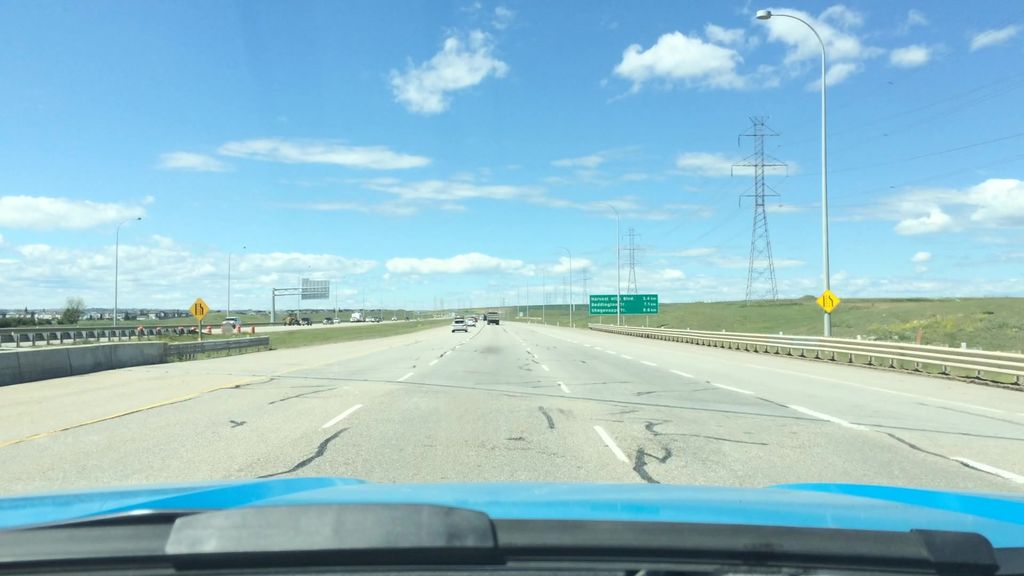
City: calgary